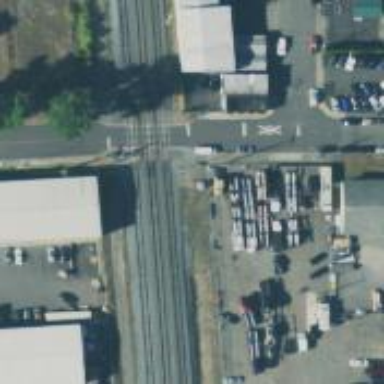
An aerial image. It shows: Railway level crossing.